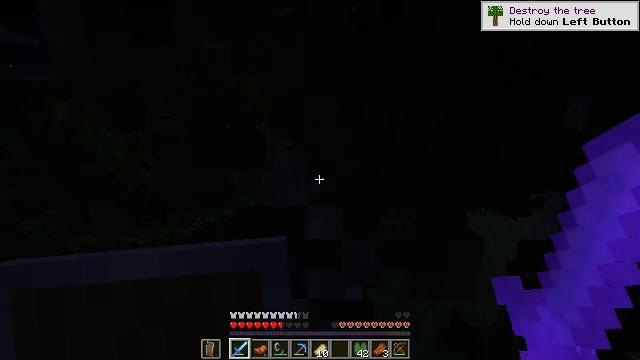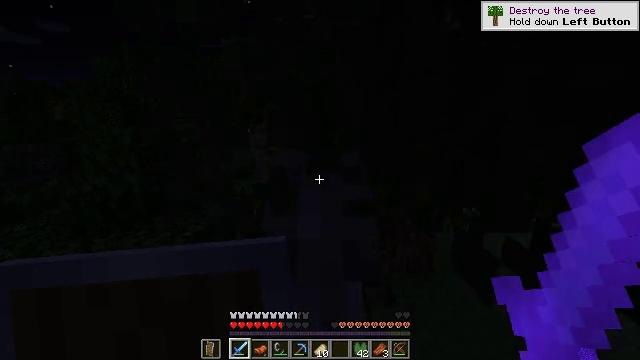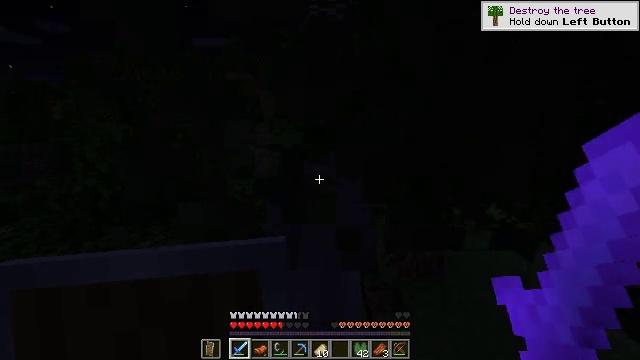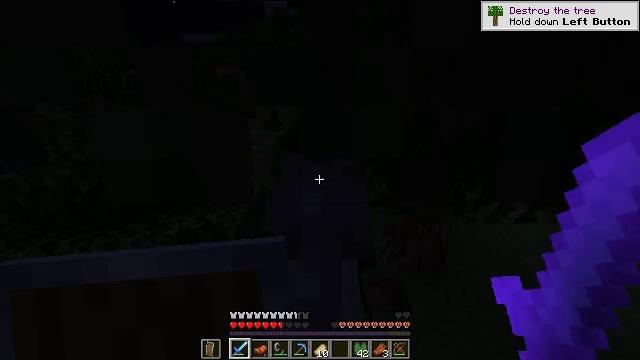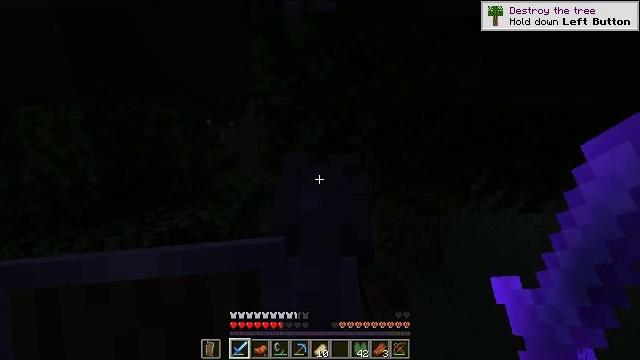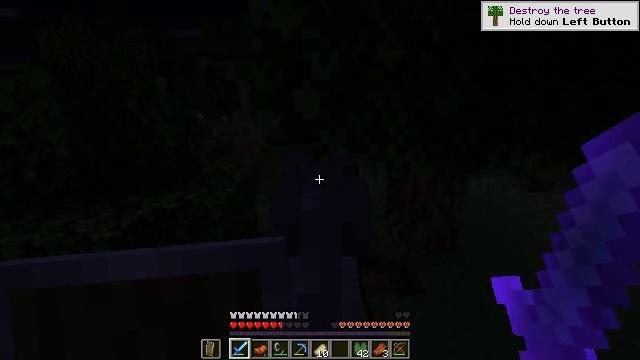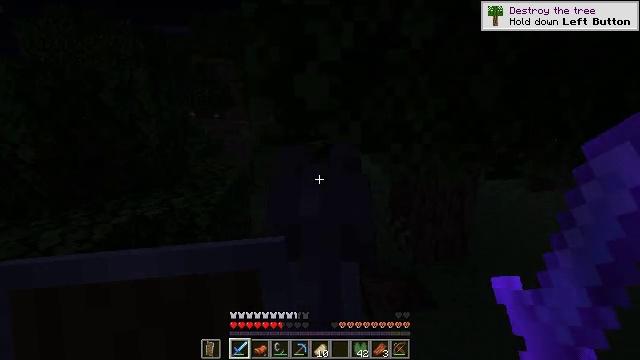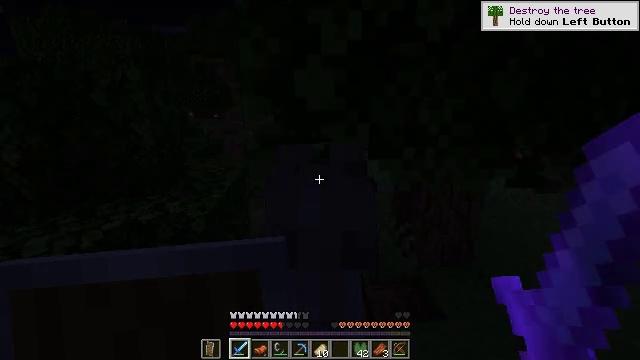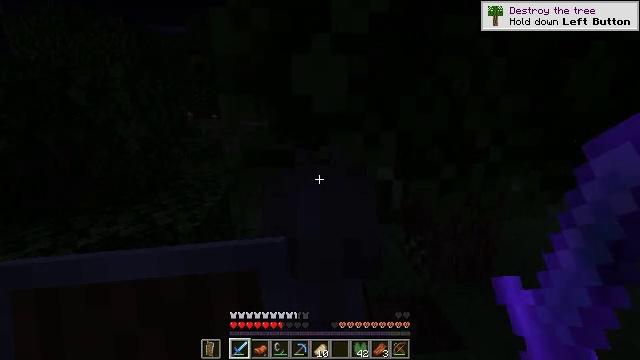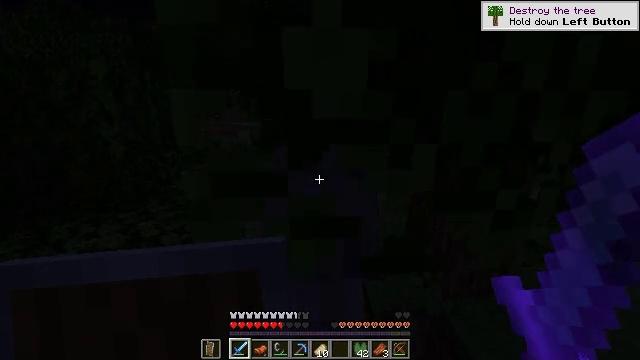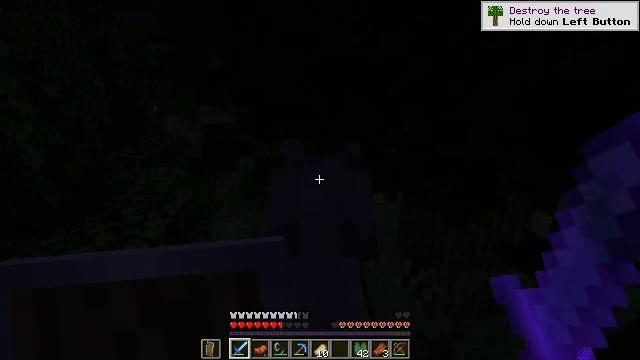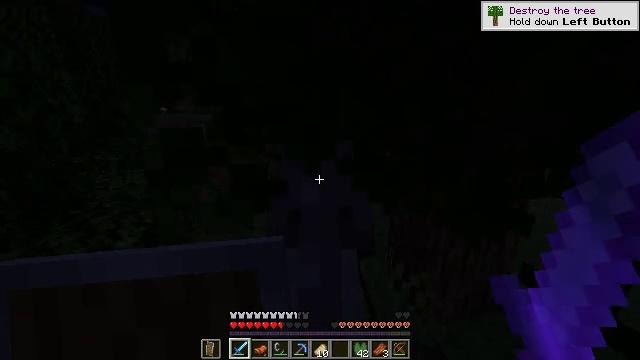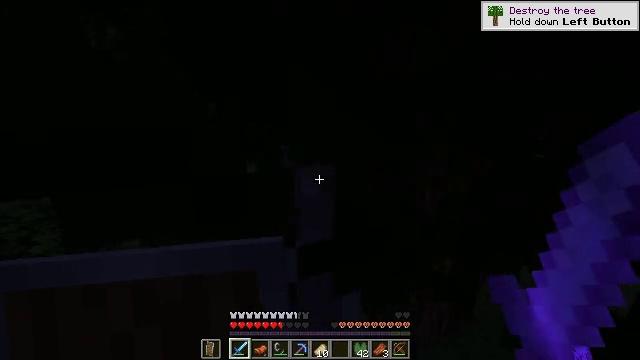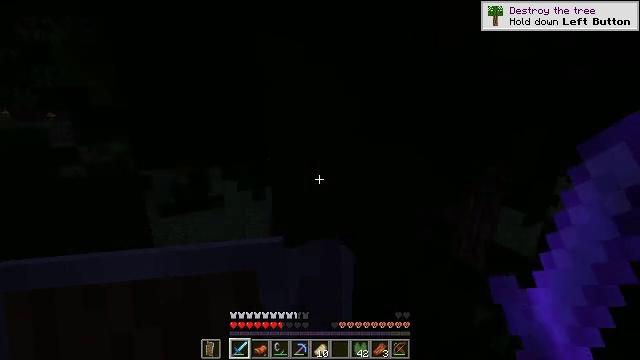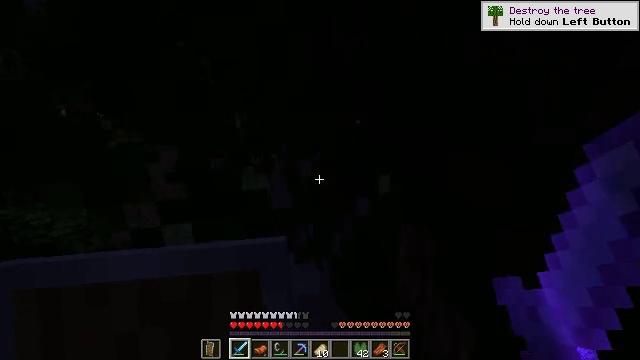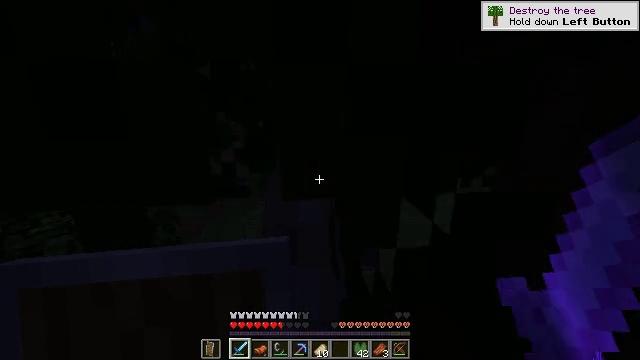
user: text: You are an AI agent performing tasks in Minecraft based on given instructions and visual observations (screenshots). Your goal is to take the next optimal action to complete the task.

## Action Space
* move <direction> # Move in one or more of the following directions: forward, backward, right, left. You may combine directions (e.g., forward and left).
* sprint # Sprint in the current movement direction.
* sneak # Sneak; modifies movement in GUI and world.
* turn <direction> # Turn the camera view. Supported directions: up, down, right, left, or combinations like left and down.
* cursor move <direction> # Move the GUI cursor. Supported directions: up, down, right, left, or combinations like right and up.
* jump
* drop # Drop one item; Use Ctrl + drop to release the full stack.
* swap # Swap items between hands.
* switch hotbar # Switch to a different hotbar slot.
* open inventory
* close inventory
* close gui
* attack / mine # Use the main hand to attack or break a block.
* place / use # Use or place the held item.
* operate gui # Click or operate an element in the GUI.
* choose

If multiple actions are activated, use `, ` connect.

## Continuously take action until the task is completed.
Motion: motion action
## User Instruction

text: Harvest birch leaves for decorations.
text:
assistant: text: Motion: move forward and move left
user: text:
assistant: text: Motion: move forward and move left
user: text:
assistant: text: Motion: move forward and move left, turn right
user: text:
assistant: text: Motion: move forward and move left
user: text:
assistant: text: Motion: move forward
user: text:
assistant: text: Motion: move forward, turn right
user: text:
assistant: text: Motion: move forward
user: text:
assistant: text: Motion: move forward
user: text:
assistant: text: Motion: move forward
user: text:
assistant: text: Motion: move forward, turn right and down
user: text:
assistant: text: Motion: move forward, turn right
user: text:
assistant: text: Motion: move forward, turn right
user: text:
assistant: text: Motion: move forward, turn left
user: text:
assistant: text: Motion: move forward, turn left
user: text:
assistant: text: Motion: move forward and move left, turn left
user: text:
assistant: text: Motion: move forward and move left, turn left
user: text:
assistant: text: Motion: move forward and move left, turn right
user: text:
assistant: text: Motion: move forward and move left
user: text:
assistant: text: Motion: move forward and move left, turn right
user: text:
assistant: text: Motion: move forward and move left, turn right
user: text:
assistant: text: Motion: move forward and move left, turn right
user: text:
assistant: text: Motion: move forward, turn right
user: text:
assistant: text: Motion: move forward, turn right
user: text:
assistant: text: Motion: move forward
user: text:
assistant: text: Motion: move forward
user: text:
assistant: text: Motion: move forward
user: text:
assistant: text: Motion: move forward
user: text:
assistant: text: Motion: move forward
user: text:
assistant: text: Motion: move forward
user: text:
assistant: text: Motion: move forward, turn left